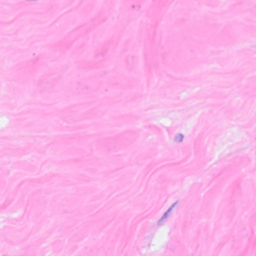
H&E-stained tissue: Breast